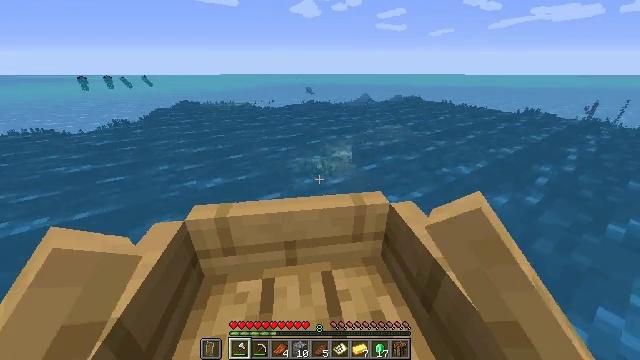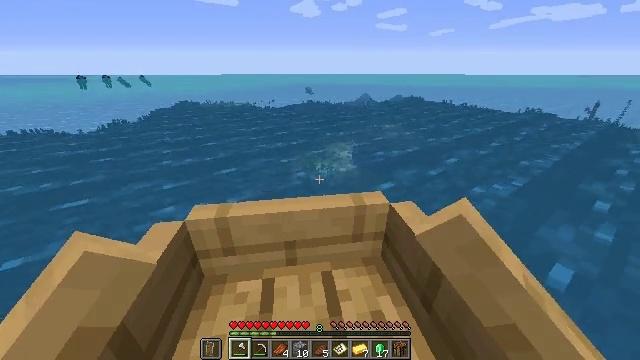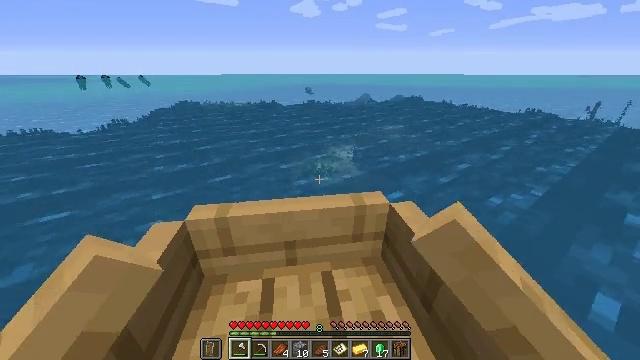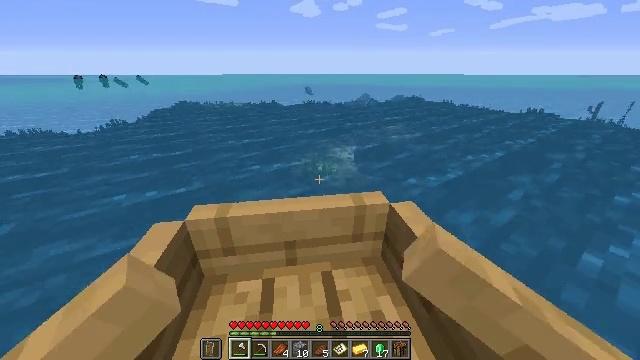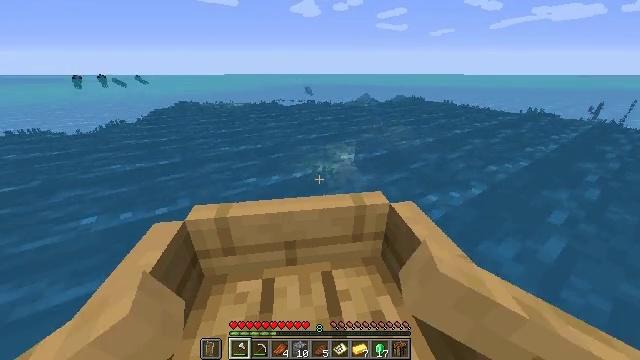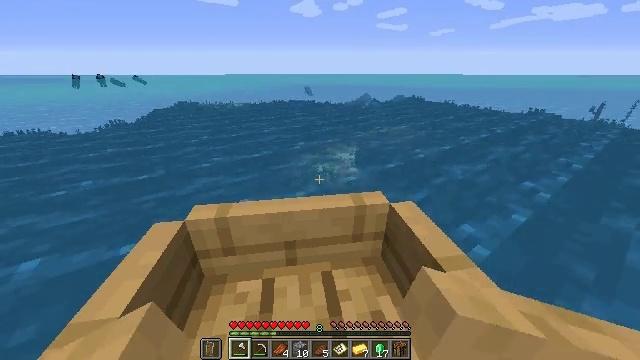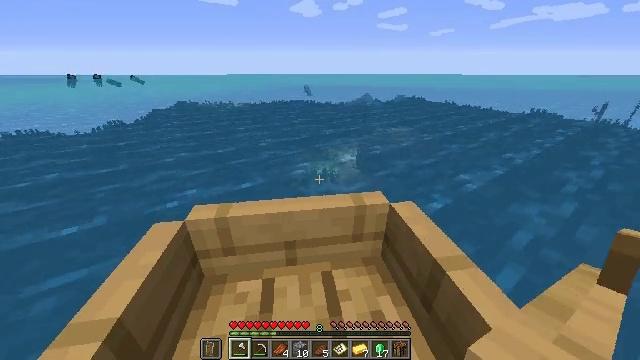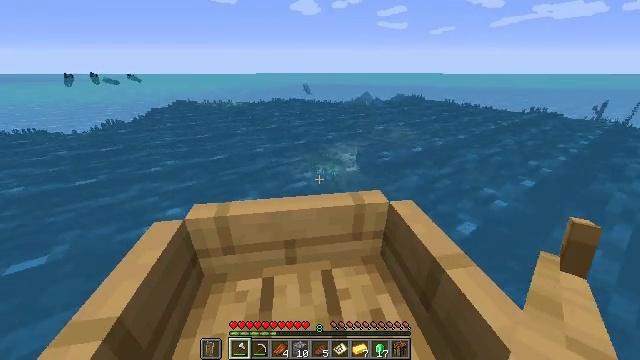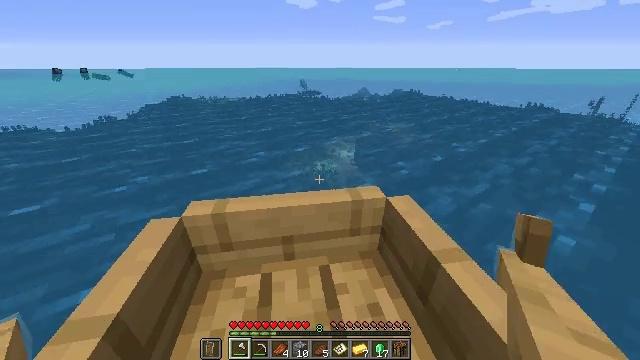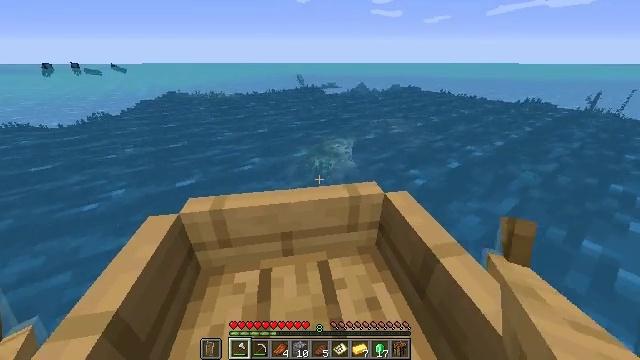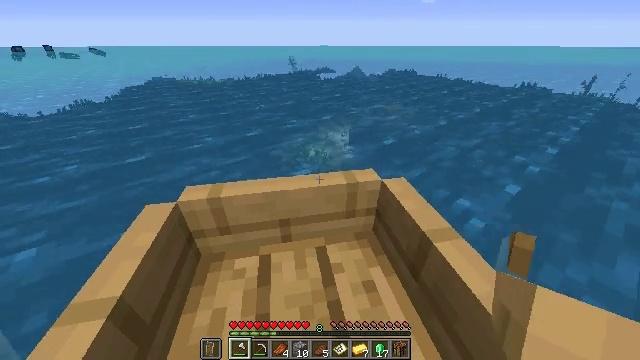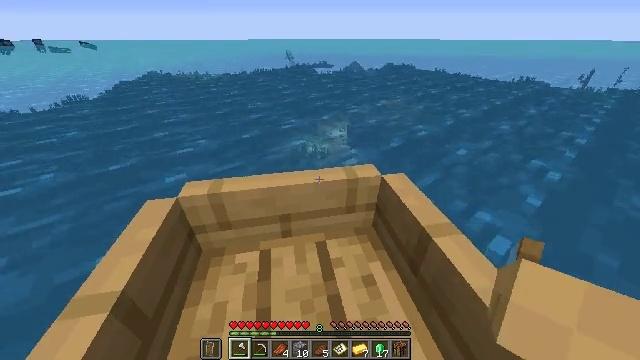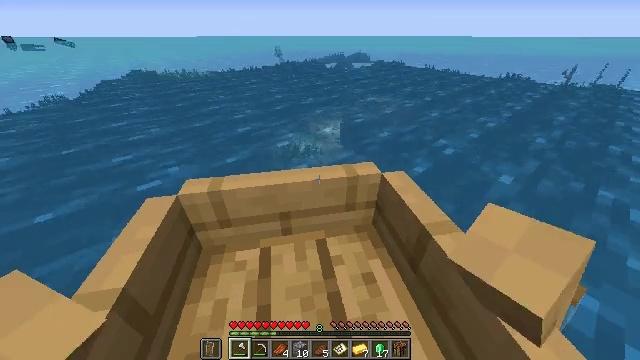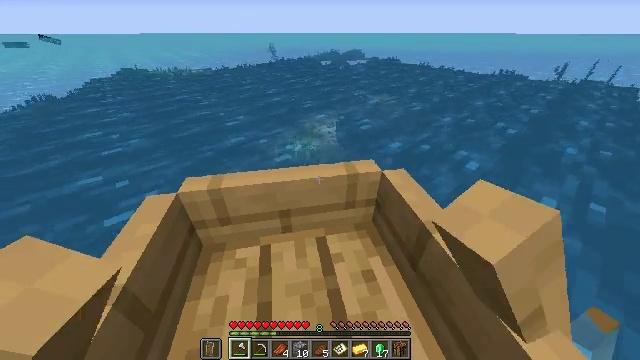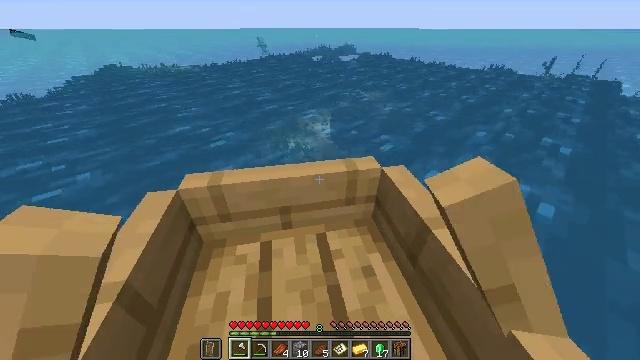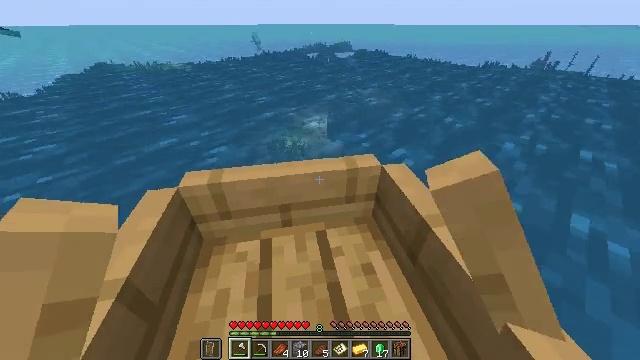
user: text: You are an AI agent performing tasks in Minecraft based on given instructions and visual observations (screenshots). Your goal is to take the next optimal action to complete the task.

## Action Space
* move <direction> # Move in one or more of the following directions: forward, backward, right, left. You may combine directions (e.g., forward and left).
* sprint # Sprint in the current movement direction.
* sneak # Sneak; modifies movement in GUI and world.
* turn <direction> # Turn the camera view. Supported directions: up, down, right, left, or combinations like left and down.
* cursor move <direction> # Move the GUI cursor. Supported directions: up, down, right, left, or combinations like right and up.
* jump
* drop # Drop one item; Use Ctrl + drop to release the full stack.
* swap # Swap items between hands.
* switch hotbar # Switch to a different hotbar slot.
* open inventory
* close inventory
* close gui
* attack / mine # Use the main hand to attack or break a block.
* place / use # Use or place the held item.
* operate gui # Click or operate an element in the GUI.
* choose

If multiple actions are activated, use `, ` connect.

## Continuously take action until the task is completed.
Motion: motion action
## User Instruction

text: Drop a filled map.
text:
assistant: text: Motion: move forward, sprint
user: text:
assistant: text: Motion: move forward, sprint
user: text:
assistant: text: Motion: move forward, sprint
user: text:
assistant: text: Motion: move forward, sprint
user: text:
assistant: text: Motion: move forward, sprint
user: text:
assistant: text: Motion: move forward, sprint
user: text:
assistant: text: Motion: move forward, sprint
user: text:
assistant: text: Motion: move forward, sprint, turn down
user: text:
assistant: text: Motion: move forward and move right, sprint, turn down
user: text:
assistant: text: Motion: move forward and move right, sprint, turn down
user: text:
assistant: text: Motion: move forward, sprint, turn down
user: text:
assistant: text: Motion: move forward, sprint
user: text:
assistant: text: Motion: move forward, sprint
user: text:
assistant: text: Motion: move forward, sprint
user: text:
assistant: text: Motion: move forward, sprint
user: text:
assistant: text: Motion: move forward, sprint, turn down
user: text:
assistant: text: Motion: move forward, sprint
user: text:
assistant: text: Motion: move forward, sprint
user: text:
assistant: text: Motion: move forward, sprint
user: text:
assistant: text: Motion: move forward, sprint
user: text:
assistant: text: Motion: move forward, sprint
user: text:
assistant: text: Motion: move forward, sprint
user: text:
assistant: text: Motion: move forward, sprint
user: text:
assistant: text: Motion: move forward, sprint
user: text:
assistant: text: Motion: move forward, sprint
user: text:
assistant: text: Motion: move forward, sprint
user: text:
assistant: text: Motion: move forward, sprint
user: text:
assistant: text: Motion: move forward, sprint
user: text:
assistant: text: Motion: move forward, sprint
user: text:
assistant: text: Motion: move forward, sprint